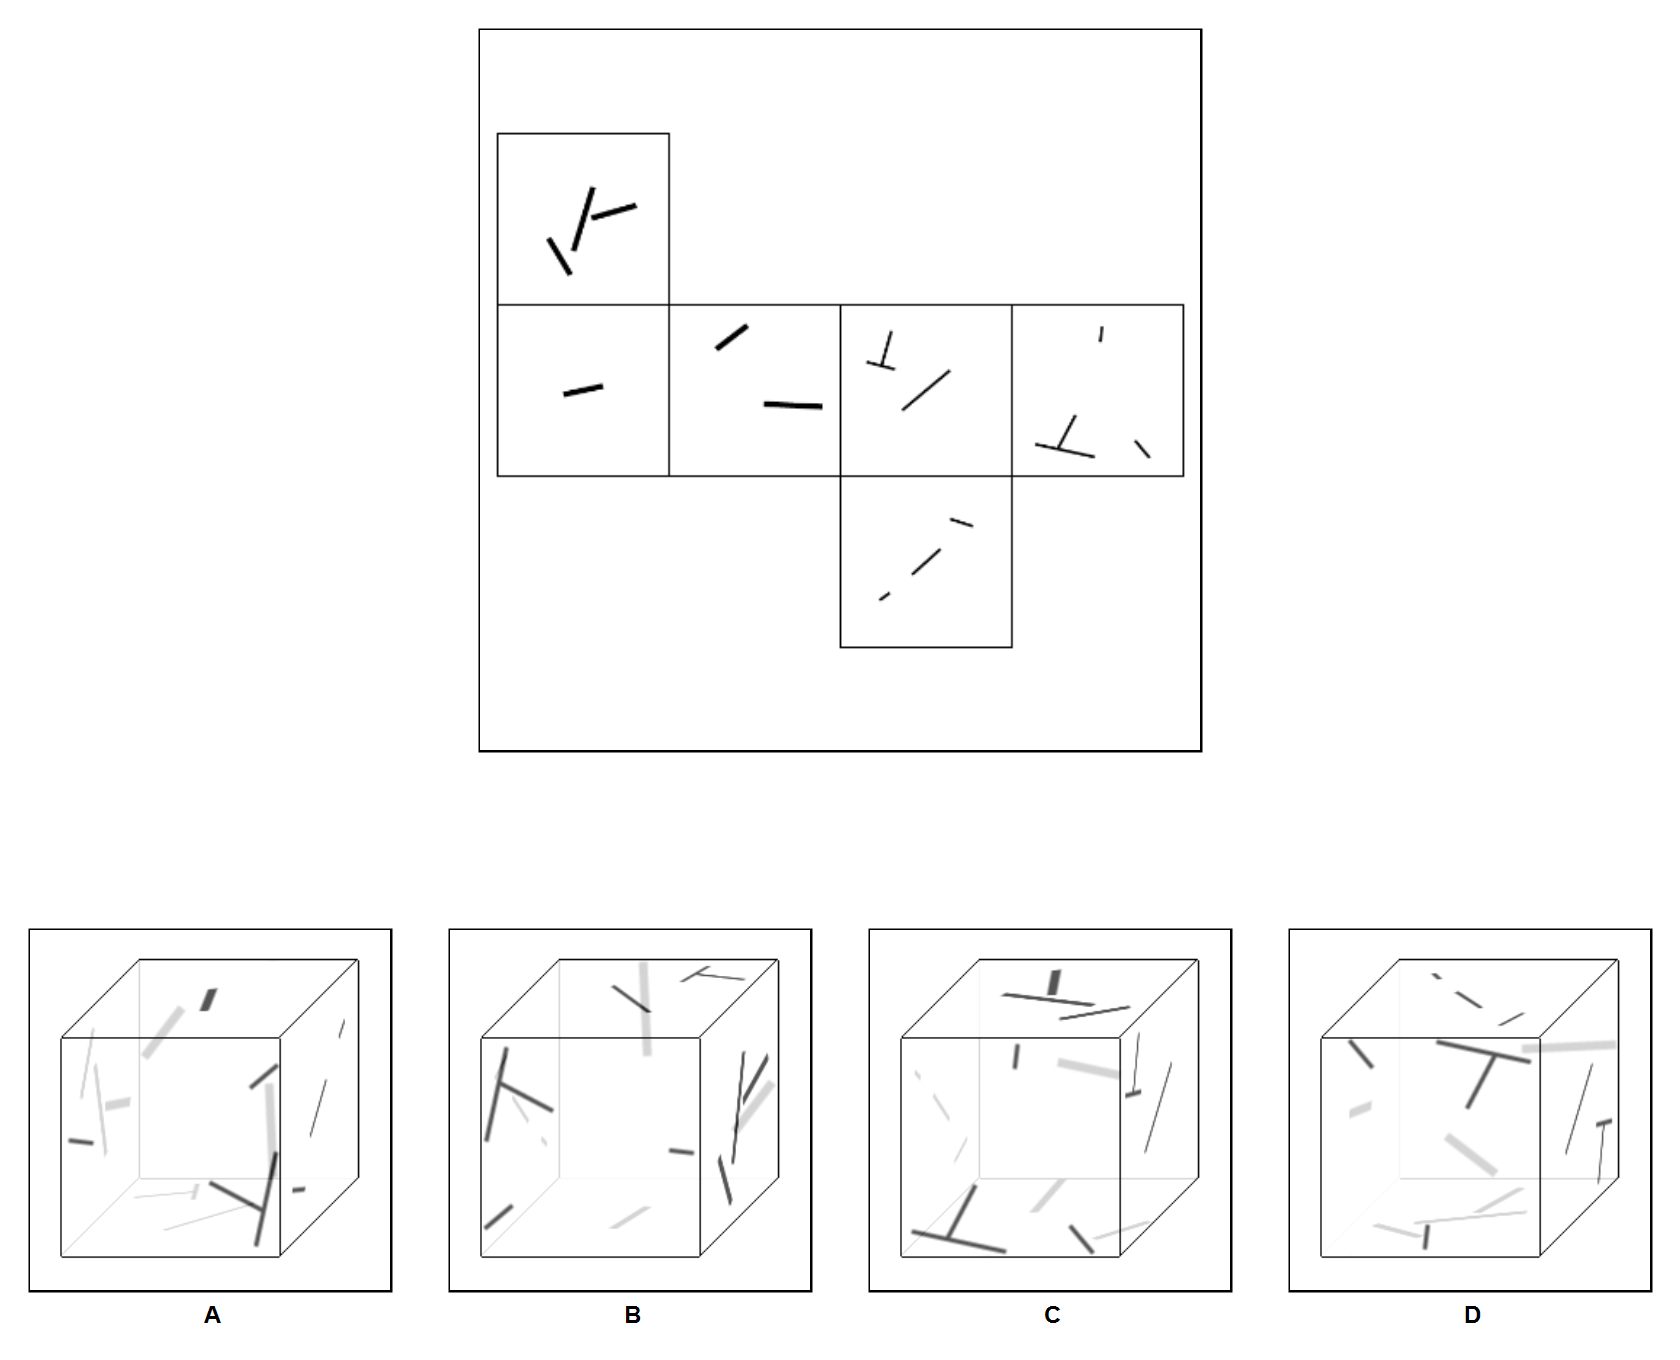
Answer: C